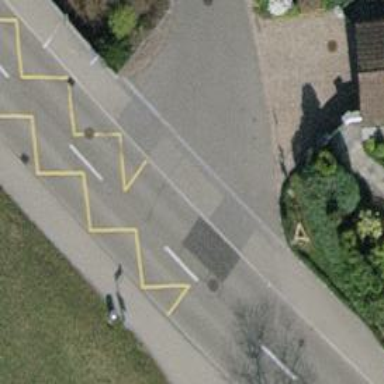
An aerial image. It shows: Unmarked crossing on the road.